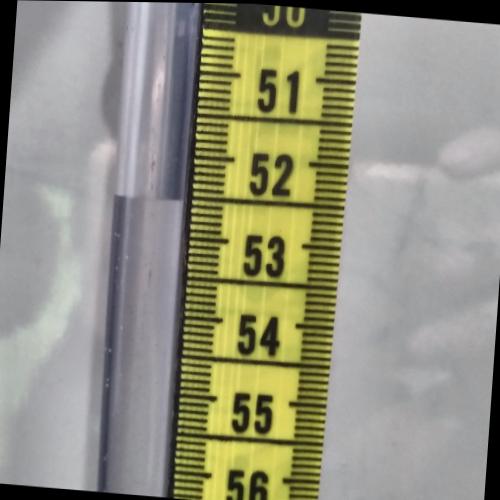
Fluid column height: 52.5 cm